Question: I want to add name node in the list view, how can I add a single fireplace node into listview? I tried several things but unable to do it please anyone tell me how to do this, this is my code I am getting error in
txt_one. setText(tecnames); it says that it should be char
this is my firebase database:

code
'''
public class Technician extends Activity {
private DatabaseReference mDatabase;
ListView listView;
ArrayList<String> tecnames = new ArrayList<>();
@Override
protected void onCreate(Bundle savedInstanceState) {
super.onCreate(savedInstanceState);
setContentView(R.layout.activity_technician);
ImageButton Back_Btn = (ImageButton) findViewById(R.id.back);
Back_Btn.setOnClickListener(new View.OnClickListener() {
@Override
public void onClick(View view) {
Intent i = new Intent(Technician.this, Skills.class);
startActivity(i);
finish();
}
});
FirebaseDatabase database = FirebaseDatabase.getInstance();
DatabaseReference myRef = database.getReference("user").child("name");
myRef.addValueEventListener(new ValueEventListener() {
@Override
public void onDataChange(DataSnapshot dataSnapshot) {
// This method is called once with the initial value and again
// whenever data at this location is updated.
String value = dataSnapshot.getValue(String.class);
Pojo pojo=new Pojo();
tecnames.add(pojo.getName(value));
}
@Override
public void onCancelled(DatabaseError error) {
// Failed to read value
Log.w(TAG, "Failed to read value.", error.toException());
}
});
listView = (ListView) findViewById(R.id.list_item);
listView.setOnItemClickListener(new AdapterView.OnItemClickListener() {
@Override
public void onItemClick(AdapterView<?> adapterView, View view, int i, long l) {
Intent intent = new Intent(Technician.this, Book_Now.class);
startActivity(intent);
finish();
}
});
Technician.CostumAdapter costumAdapter = new Technician.CostumAdapter();
listView.setAdapter(costumAdapter);
}
}
'''
this is my BaseAdapter
'''
private class CostumAdapter extends BaseAdapter {
@Override
public int getCount() {
return tecnames.size();
}
@Override
public Object getItem(int i) {
return null;
}
@Override
public long getItemId(int i) {
return 0;
}
@Override
public View getView(int i, View view, ViewGroup viewGroup) {
view = getLayoutInflater().inflate(R.layout.cuctom_listview, null);
TextView txt_one = (TextView) view.findViewById(R.id.skill_txt);
txt_one.setText(tecnames);
return view;
}
}
'''
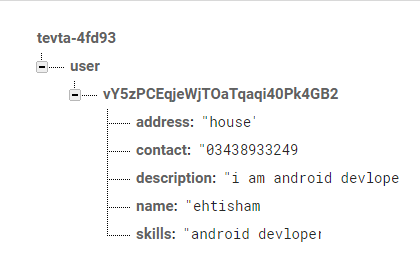
Answer: When you attach your listener with 'database.getReference("user").child("name")', it attaches a listener to '/user/name'. And from the screenshot you shared, that location doesn't exist.
If you know the UID of the user you want to listen to, you can attach a listener with:
'''
DatabaseReference myRef = database.getReference("user").child(uid).child("name");
myRef.addValueEventListener(new ValueEventListener() {
'''
Or shorter:
'''
DatabaseReference myRef = database.getReference("user/"+uid+"/name");
myRef.addValueEventListener(new ValueEventListener() {
'''
On the other hand, if you don't know the UID, you will have to listen to the entire '/user' node and then navigate to the correct user and its 'name' property in the 'onDataChange' callback:
'''
DatabaseReference myRef = database.getReference("user");
myRef.addValueEventListener(new ValueEventListener() {
@Override
public void onDataChange(DataSnapshot dataSnapshot) {
for (DataSnapshot childSnapshot: dataSnapshot.getChildren()) {
String value = childSnapshot.getValue(String.class);
Pojo pojo=new Pojo();
tecnames.add(pojo.getName(value));
}
}
@Override
public void onCancelled(DatabaseError error) {
// Failed to read value
Log.w(TAG, "Failed to read value.", error.toException());
}
});
'''
That loop over 'dataSnapshot.getChildren()' is needed, because there may be multiple users under '/user'. In that case the snapshot contains a list of those user nodes.